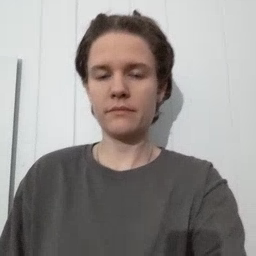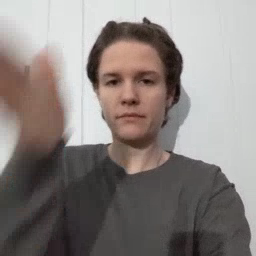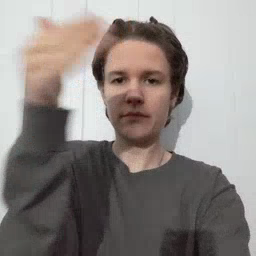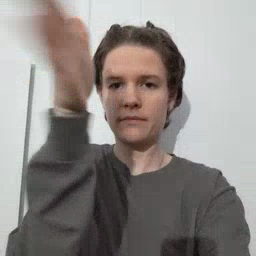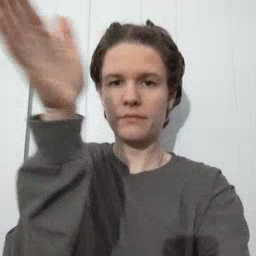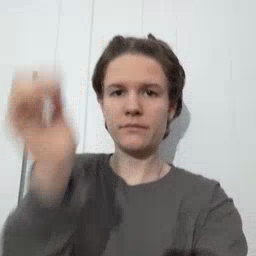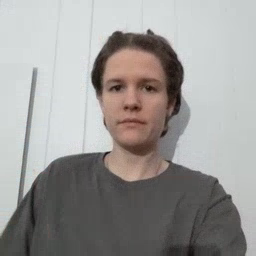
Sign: flag